Aerial crown-view tile of a tropical tree (Barro Colorado Island, Panama), acquired 20240918:
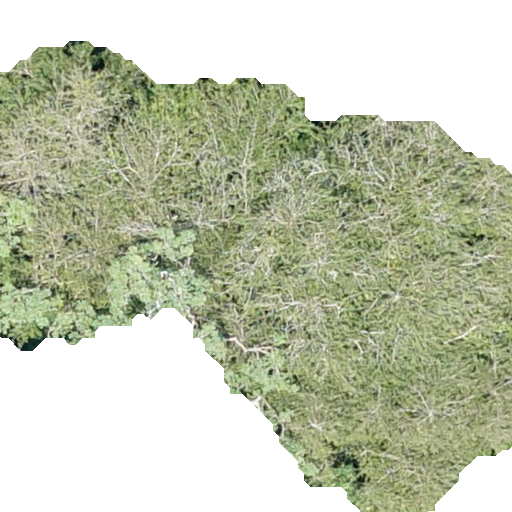
Species: Quararibea pterocalyx
GBIF accepted scientific name: Quararibea pterocalyx
Crown area: 291.934 m²